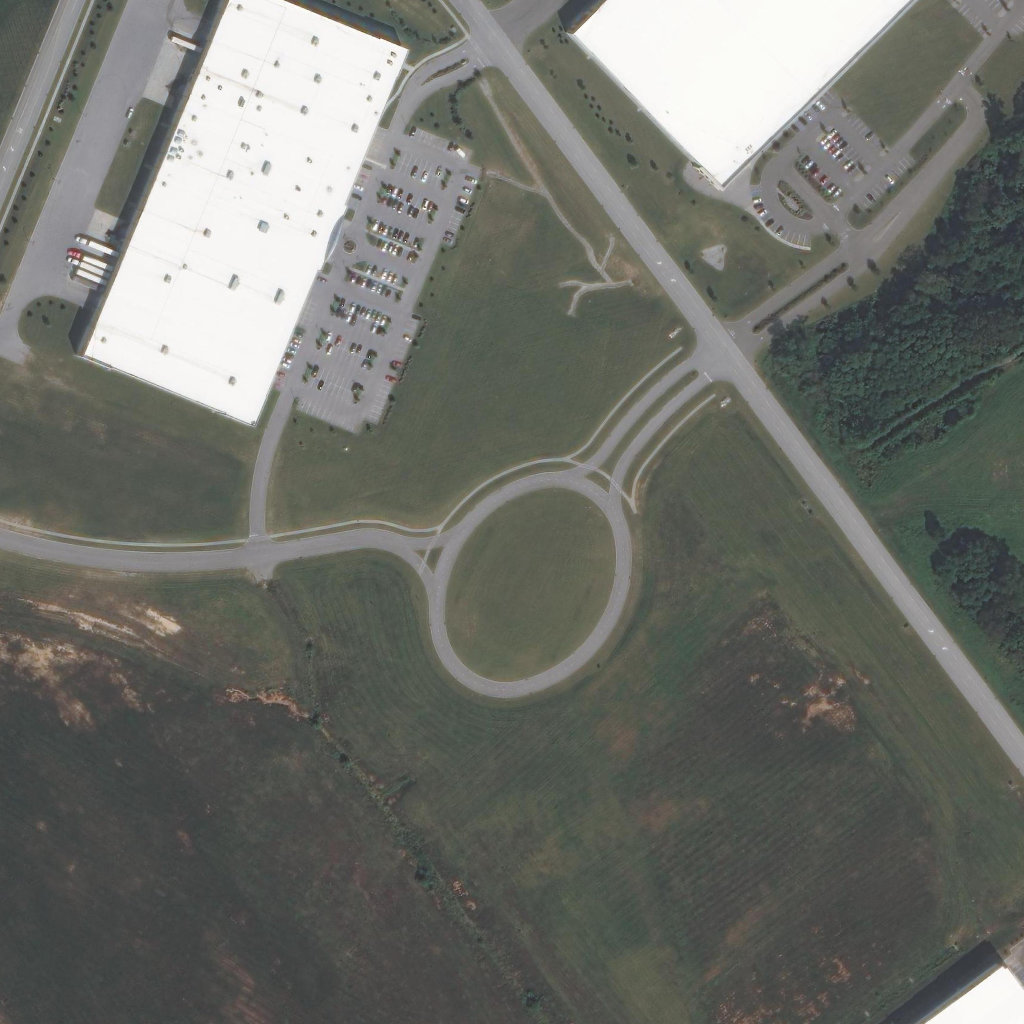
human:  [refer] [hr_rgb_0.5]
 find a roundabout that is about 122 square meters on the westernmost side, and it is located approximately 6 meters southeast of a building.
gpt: <box>[[32, 22, 35, 25, 0]]</box>

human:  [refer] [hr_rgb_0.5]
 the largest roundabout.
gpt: <box>[[39, 43, 64, 70, 0]]</box>